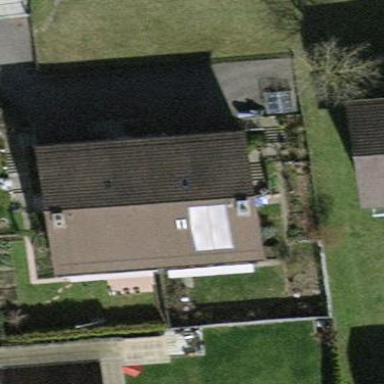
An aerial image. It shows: Building with tiled roof.